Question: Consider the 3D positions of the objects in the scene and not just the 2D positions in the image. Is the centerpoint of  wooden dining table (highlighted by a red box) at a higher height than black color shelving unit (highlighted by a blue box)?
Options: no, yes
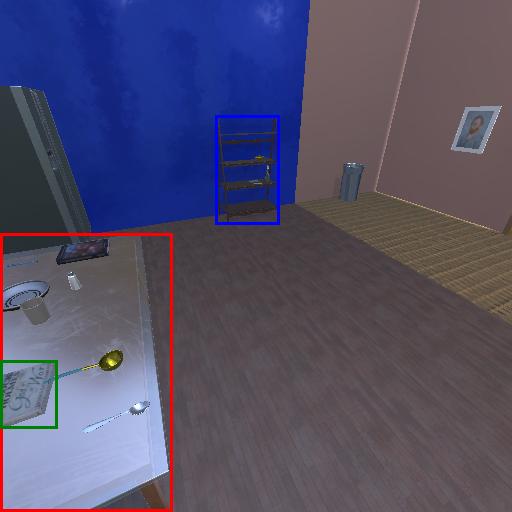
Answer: no